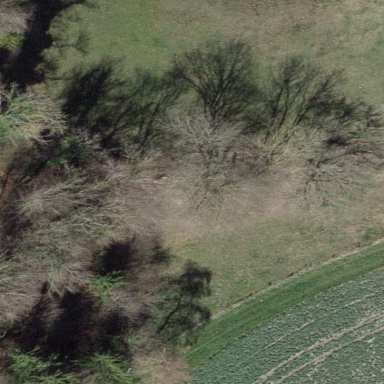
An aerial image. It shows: Serene woodland landscape.